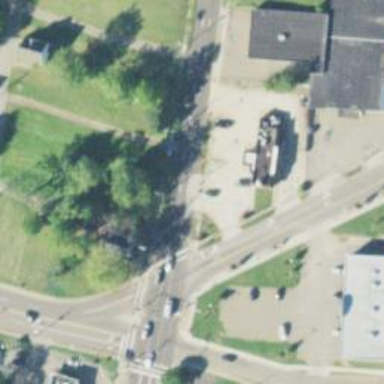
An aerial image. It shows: Alley classified as service road.